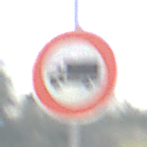
Verkehrszeichen: VerbotFuerKraftfahrzeugeUeberDreiKommaFuenfTonnen
Umgebung: Outdoor, Nature
Tageszeit: MorningAfternoon
Wetter: Clear
Licht: Natural
Jahreszeit: NotSpecified
Kontrast: HighContrast